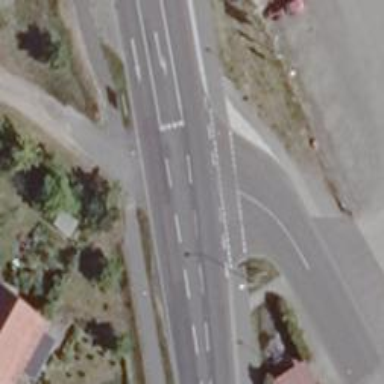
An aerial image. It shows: Asphalt road classified as primary highway.